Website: walmart
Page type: address-validator
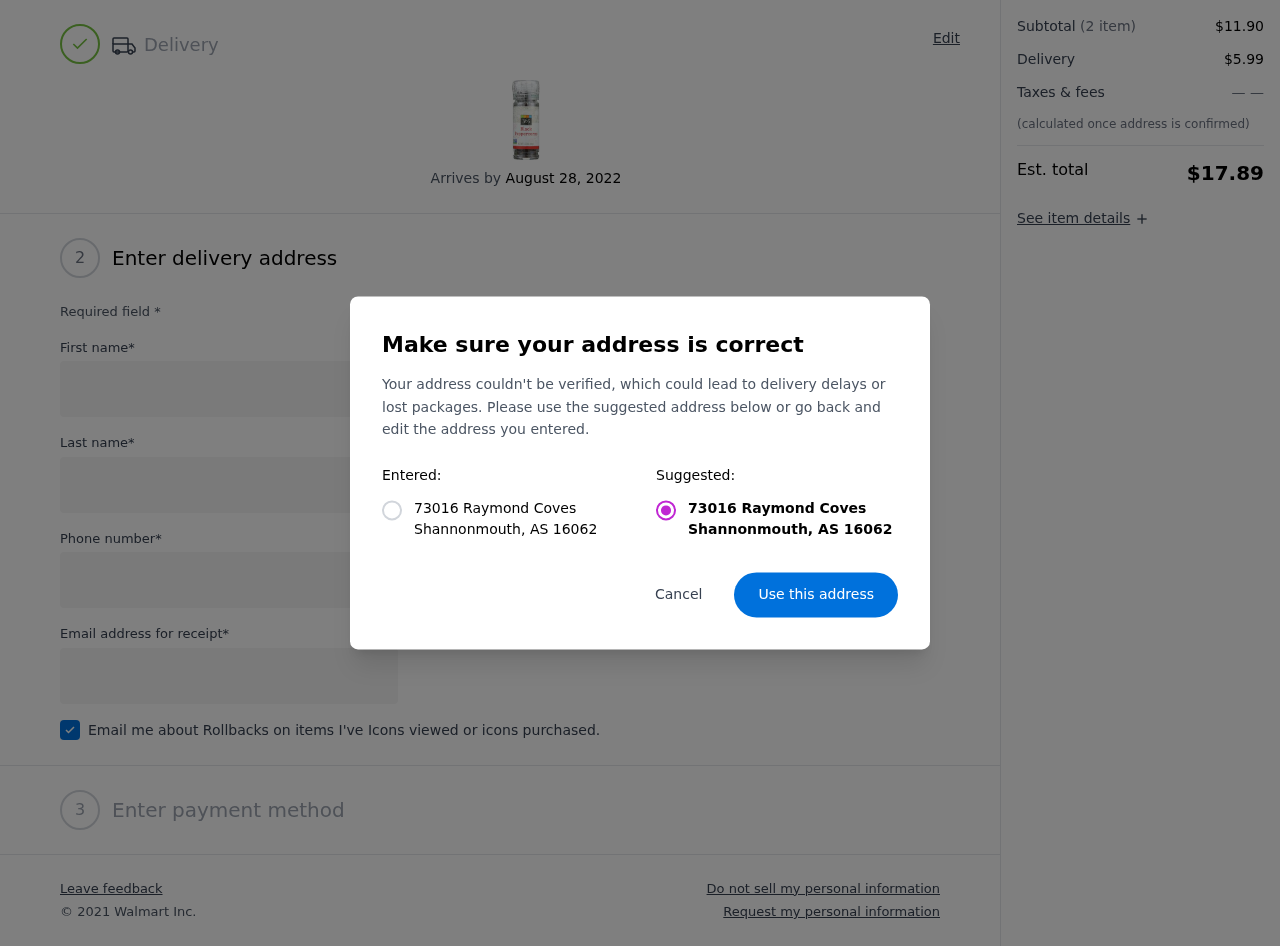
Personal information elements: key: PII_CITY
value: Shannonmouth
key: PII_POSTCODE
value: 16062
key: PII_STATE_ABBR
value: AS
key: PII_STREET
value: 73016 Raymond Coves
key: PII_FIRSTNAME
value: Paul
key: PII_LASTNAME
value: Mckinney
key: PII_STREET2
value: Suite 931
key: PII_PHONE
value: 2733241124
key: PII_EMAIL
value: paul_mckinney@hotmail.com
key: PII_STATE
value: AS
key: PII_POSTCODE_FULL
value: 16062
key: PII_POSTCODE_NUMERIC
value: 16062
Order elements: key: ORDER_DELIVERY_DATE
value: August 28, 2022
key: ORDER_SUBTOTAL
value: $11.90
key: ORDER_SHIPPING_COST
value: $5.99
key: ORDER_TOTAL
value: $17.89